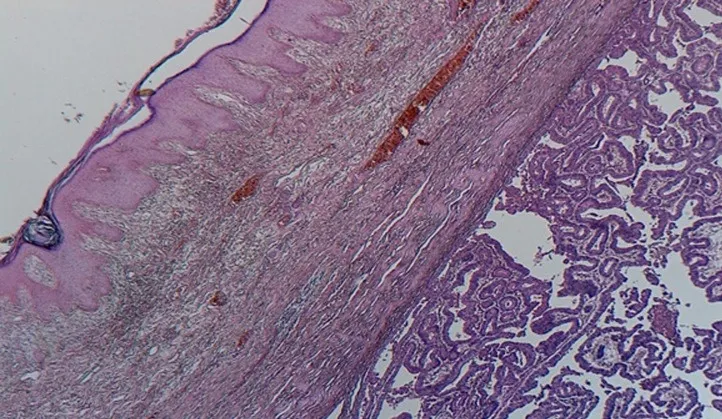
microphotography shows that the carcinomatous proliferation in the dermis is identical to those found in the colonic tumor, (HE; 40X).
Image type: pathology (h&e)